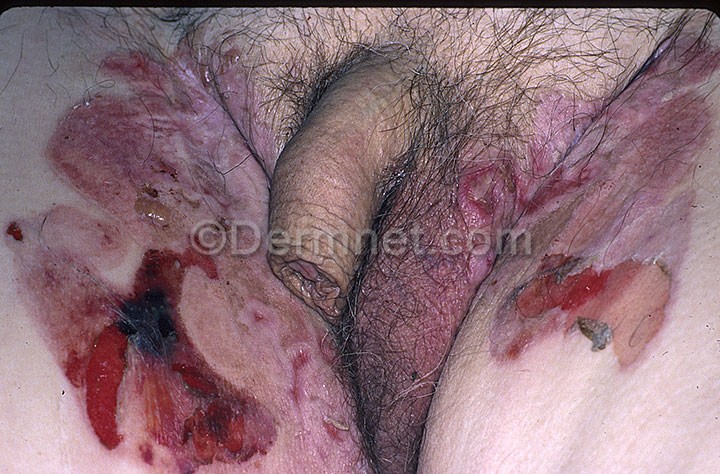
Disease: Bullous Disease Photos